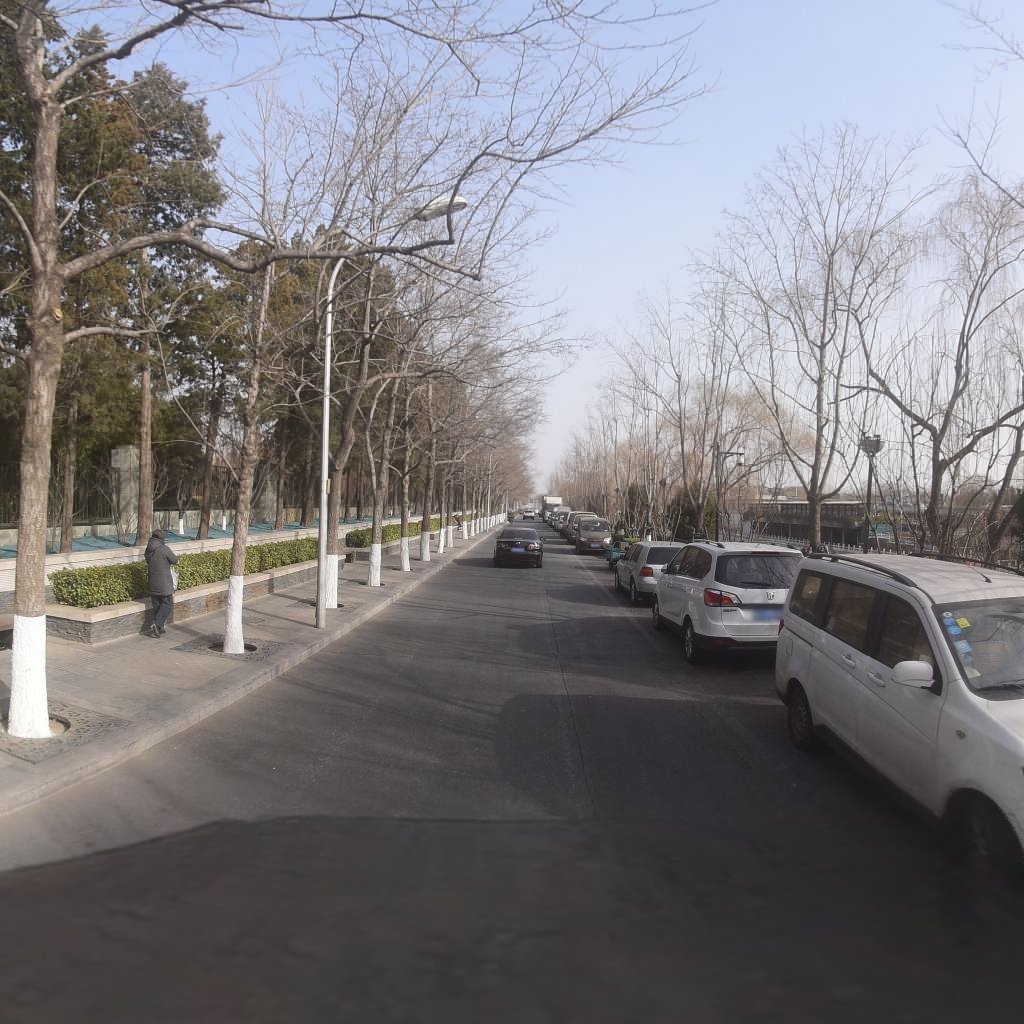
Region: Xicheng
Road damage annotations: longitudinal crack